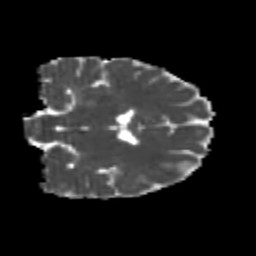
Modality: MD
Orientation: coronal
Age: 25
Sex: female
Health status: healthy
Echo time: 0.074 s